Question: i have a form that is currently in the wrong namespace:
'''
MyForm.cs:
namespace DirtyHowdoyoudo
{
public MyForm()
{
...
MyForm.Designer.cs:
namespace DirtyHowdoyoudo
{
partial class MainForm
{
'''
The form be in the namespace 'Bajingo'. What is the proper way to change the namespace of a form?
Editing 'MyForm.cs' to use the new namespace:
'''
MyForm.cs:
namespace Bajingo
{
public MyForm()
{
...
'''
causes the designer to break. i edit the 'MyForm.Designer.cs' code file manually:
'''
MyForm.Designer.cs:
namespace Bajingo
{
partial class MainForm
{
'''
But i am told by Visual Studio (<URL> not to manually edit the designer file.
---
Obligatory filler material:
- i checked the properties window for the form, and there is no 'Namespace' property:Except that Visual Studio wants to rename the namespace everywhere, in everything. i just want this one form.
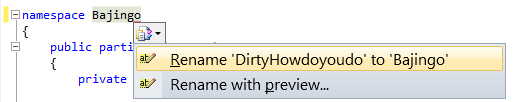
Answer: You may edit the designer file.